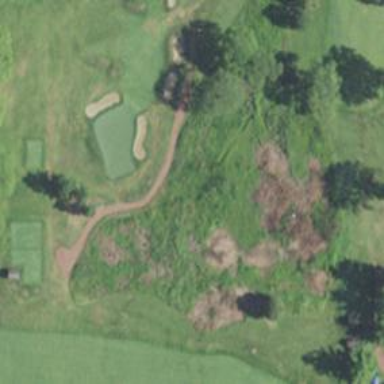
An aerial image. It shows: Path for golf carts.